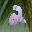
Label: 2